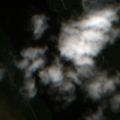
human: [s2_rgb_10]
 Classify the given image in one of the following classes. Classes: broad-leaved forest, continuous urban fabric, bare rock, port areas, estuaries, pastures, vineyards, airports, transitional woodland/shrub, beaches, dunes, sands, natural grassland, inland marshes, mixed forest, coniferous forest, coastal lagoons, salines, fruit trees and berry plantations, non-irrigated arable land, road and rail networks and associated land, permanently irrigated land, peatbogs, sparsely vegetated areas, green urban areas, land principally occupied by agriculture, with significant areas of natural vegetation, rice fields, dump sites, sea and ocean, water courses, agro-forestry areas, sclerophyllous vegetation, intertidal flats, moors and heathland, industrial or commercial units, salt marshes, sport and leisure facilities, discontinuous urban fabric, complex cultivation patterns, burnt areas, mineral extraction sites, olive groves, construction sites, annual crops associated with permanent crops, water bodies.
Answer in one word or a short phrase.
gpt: coniferous forest, peatbogs, water bodies